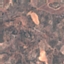
Land use / land cover class: HerbaceousVegetation